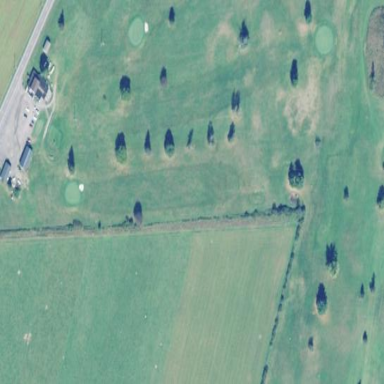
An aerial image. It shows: Golf course.